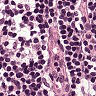
Metastatic tissue present: no